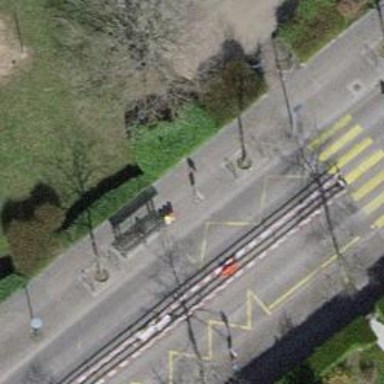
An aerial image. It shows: Sidewalk with asphalt surface leading to platform for public transport. The platform has shelter.